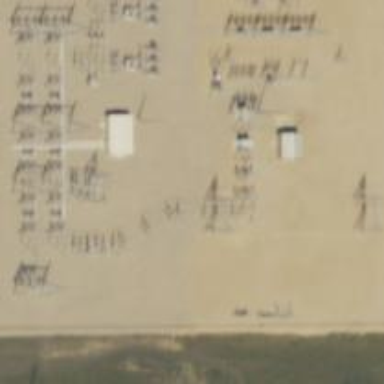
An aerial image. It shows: Switch used for power control.